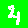
Digit: 4